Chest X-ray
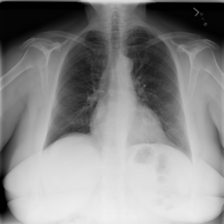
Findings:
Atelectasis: negative
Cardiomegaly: negative
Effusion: negative
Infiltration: positive
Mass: negative
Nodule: negative
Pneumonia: negative
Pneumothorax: negative
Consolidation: negative
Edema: negative
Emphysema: negative
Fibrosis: negative
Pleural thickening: negative
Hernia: negative